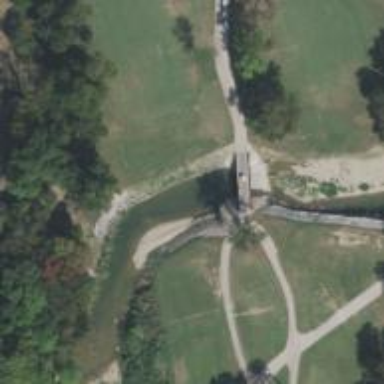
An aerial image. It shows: Footway bridge.